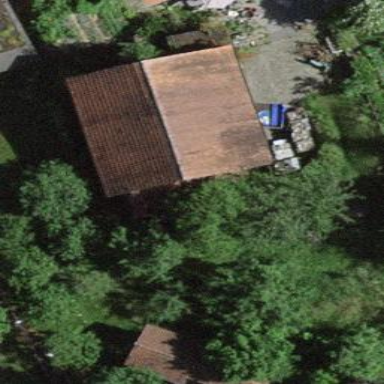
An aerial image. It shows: Barn.